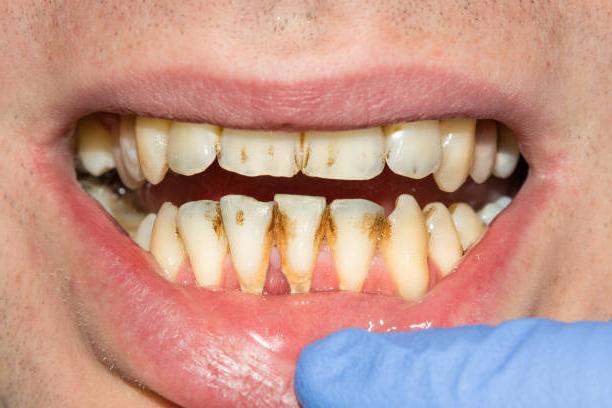
Condition: Calculus